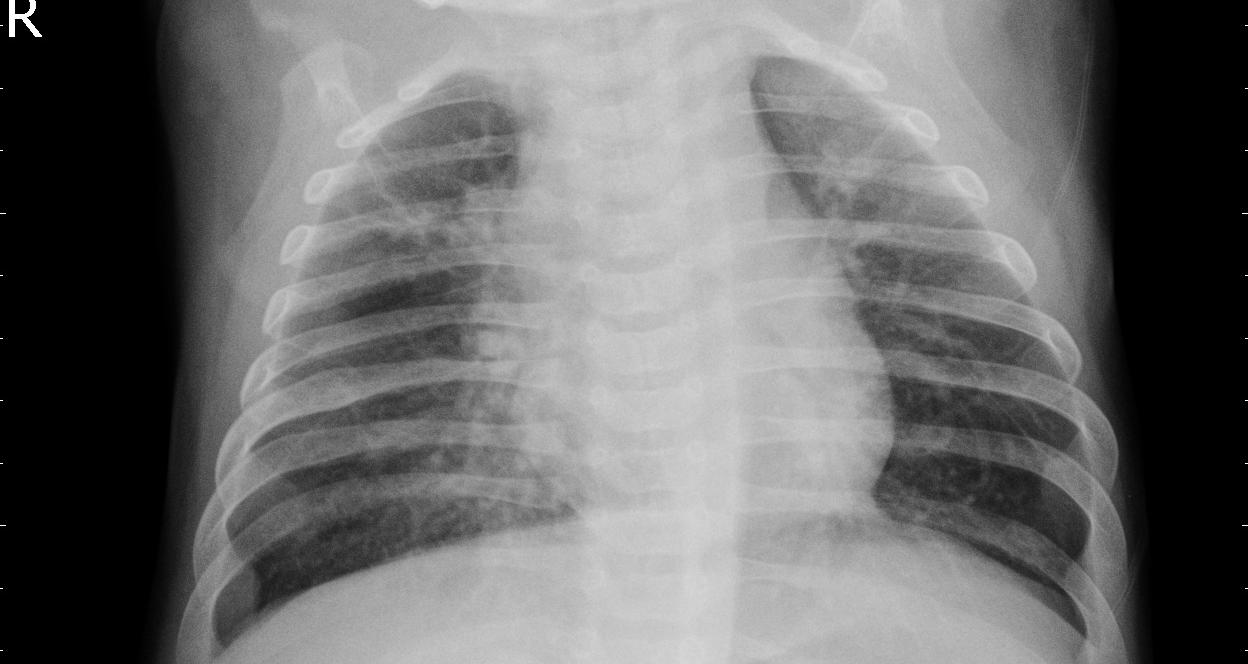
Diagnosis: PNEUMONIA